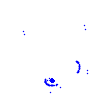
Particle: electron